Question:
So this is what I get when I try to make a radiobuttonlist in vertical mode without any settings, could someone help me get everything aligned? Feels like i tried everything...
'''
<asp:RadioButtonList ID="selectionbuttonlist"
runat="server"
RepeatDirection="Horizontal"
OnDataBound="selectionbuttonlist_DataBound"
AutoPostBack="true"
RepeatLayout="Flow">
<asp:ListItem Value="All" Selected="True">
Allt
</asp:ListItem>
<asp:ListItem Value="A">
<img src="../Images/PlanCategoryGeneral.gif" align="absmiddle" />
Allmant
</asp:ListItem>
</RadioButtonList>
'''
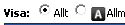
Answer: Update (misunderstood the question at first, see comment below):
Have you seen <URL>.
If this does not work, you might want to try vertically aligning to center, then adding some margin-distance to the top until the elements are positioned where you want them.
Note: You might have to use the type '<asp:RadioButton CssClass="YourClass" />' to do this though; I'm not quite sure if it will work directly on an '<li>' element.
I haven't tested this, but the following seems logical, and seems to be supported by the <URL>:
'''
<asp:RadioButtonList ID="selectionbuttonlist"
runat="server"
RepeatDirection="Vertical"
OnDataBound="selectionbuttonlist_DataBound"
AutoPostBack="true"
RepeatLayout="Flow">
(...)
</RadioButtonList>
'''